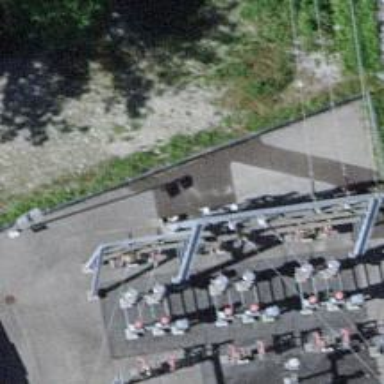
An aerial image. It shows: Endpoint of substation.